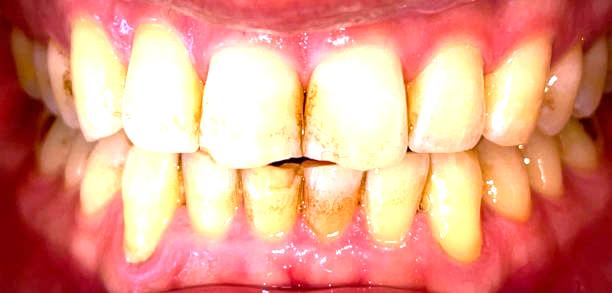
Condition: Calculus